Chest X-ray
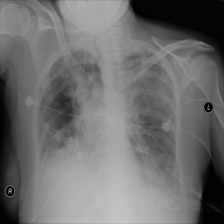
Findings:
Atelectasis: negative
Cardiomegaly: negative
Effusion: negative
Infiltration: negative
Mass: negative
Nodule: negative
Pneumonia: negative
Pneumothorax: negative
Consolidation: positive
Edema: negative
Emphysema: negative
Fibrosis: negative
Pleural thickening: negative
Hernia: negative